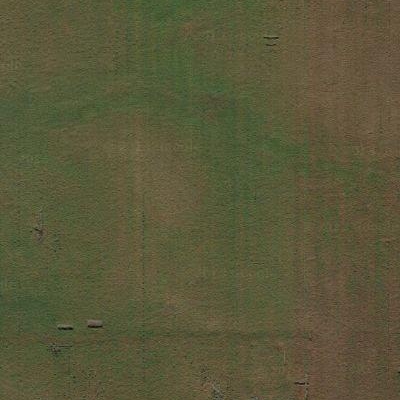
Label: bField